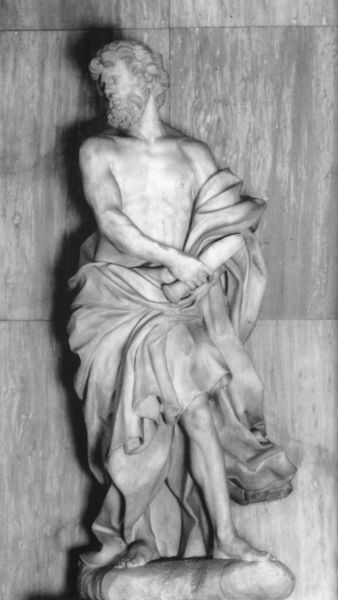
Titel: Hl. Bartholomäus
Künstler: Giuseppe Mazzuoli
Standort: London, Brompton Oratorium (EU - GB)
Schlagwörter: gott, kämpfer, mann, nackt, umhang, holz, marmor, tuch, bart, wand, sockel, stein, steine, hals, gewand, locken, skulptur, statue, muskeln, faltenwurf, kontrapost, oberkörper, barfuß, schritt, rolle, leid, muskel, stark, schriftrolle, standbein, grieche